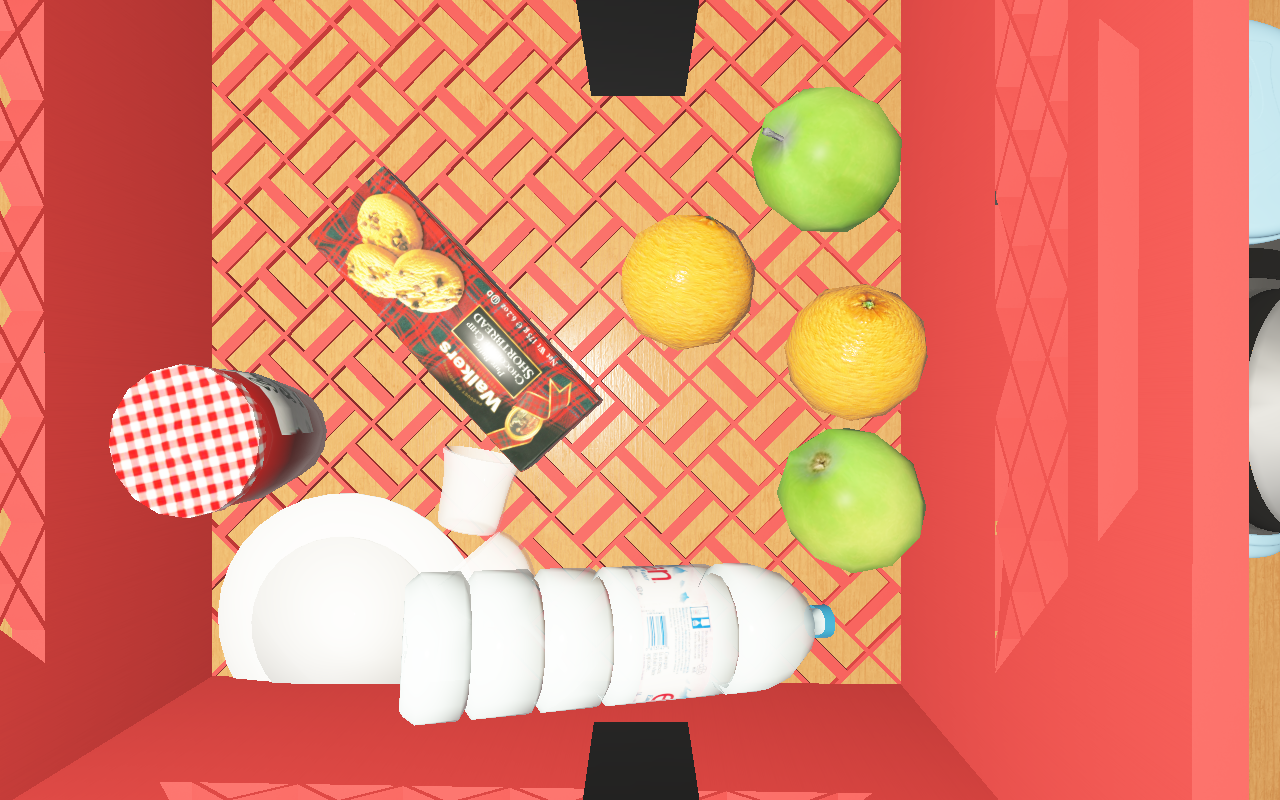
Objects in the scene:
apple
apple
orange
orange
plate
cereal box